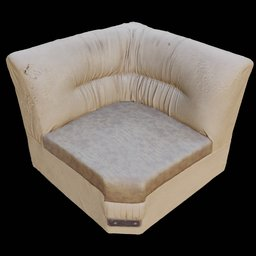
Label: furniture